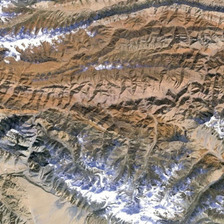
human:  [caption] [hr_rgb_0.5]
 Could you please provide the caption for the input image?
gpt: it is a piece of yellow mountain with snow partly .

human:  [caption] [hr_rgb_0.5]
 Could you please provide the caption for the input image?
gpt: it is a piece of yellow mountain with snow partly .

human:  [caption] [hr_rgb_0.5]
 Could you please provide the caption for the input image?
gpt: it is a piece of yellow mountain with snow partly .

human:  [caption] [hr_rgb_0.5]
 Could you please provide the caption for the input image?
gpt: it is a piece of yellow mountain with snow partly .

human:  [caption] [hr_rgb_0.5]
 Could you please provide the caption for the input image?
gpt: it is a piece of yellow mountain with snow partly .